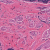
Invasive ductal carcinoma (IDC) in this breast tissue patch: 0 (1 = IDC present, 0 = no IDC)